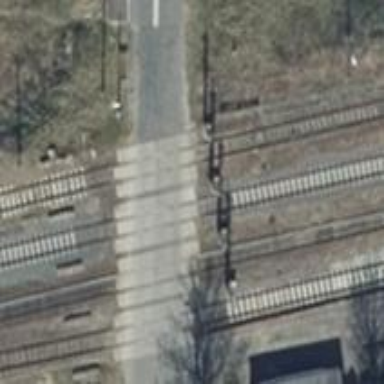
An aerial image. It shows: Level crossing along the railway.